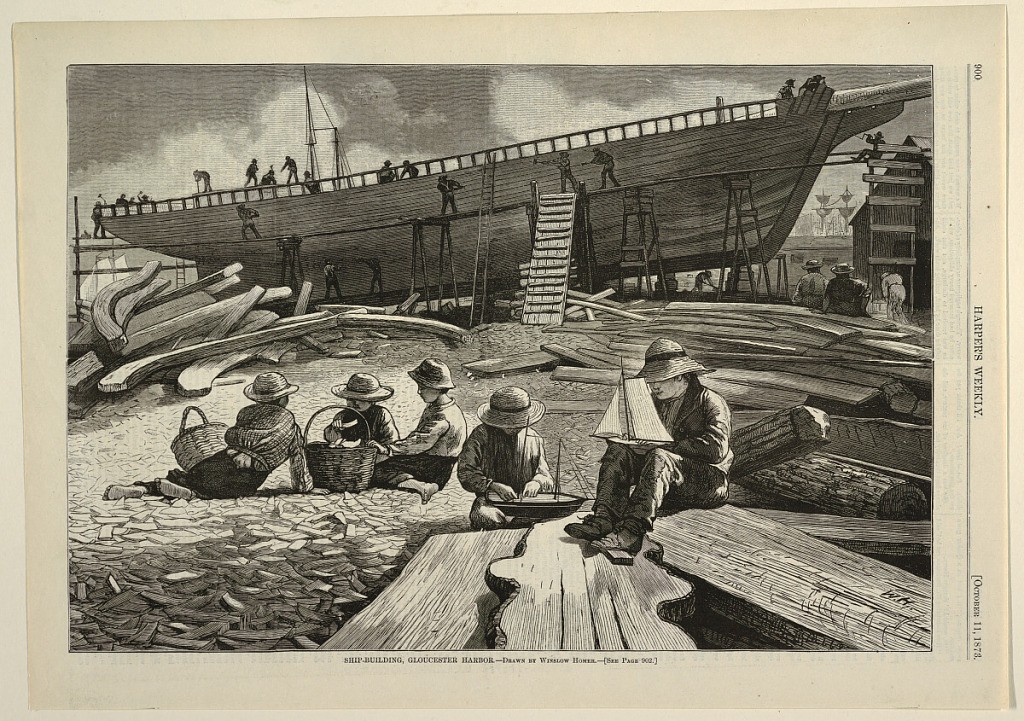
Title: Ship-Building, Gloucester Harbor, from Harper's Weekly, October 11, 1873, p. 900
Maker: Winslow Homer, American, 1836–1910
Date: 1873
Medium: Wood engraving in black ink on newsprint paper
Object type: Print
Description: Horizontal view with a  ship under construction in the background and a group of five boys, with two holding models of sailboats and three boys with two baskets, in the background. One boy is gathering shells in a basket.